Question: I am installing compass on mac. when I run 'gem install compass' command on terminal I got following output

I already have ruby 'ruby 1.8.7 (2012-02-08 patchlevel 358) [universal-darwin11.0]' installed. I got this output after issuing 'ruby -v' command on terminal.
How can fix above problems or how can I install compass successfully?
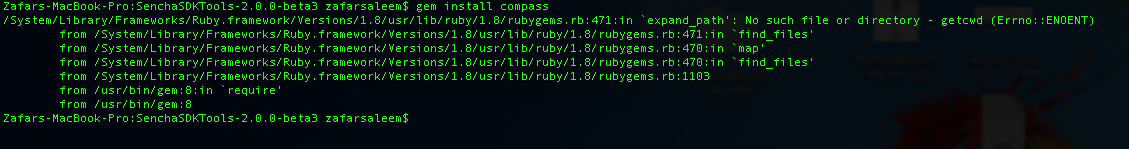
Answer: As far as I know you should be a root to install gems when using ruby from system.
It is a very good idea to run ruby with rvm or similar tools instead of running
system.